Field crop: tomato
Growth stage: 2
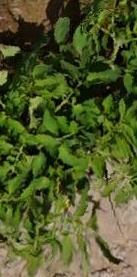
Species: tomato